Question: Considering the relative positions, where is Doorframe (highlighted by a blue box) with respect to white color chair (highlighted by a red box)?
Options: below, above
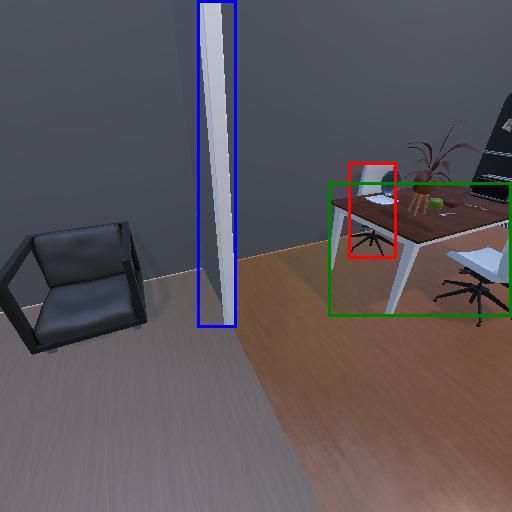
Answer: below